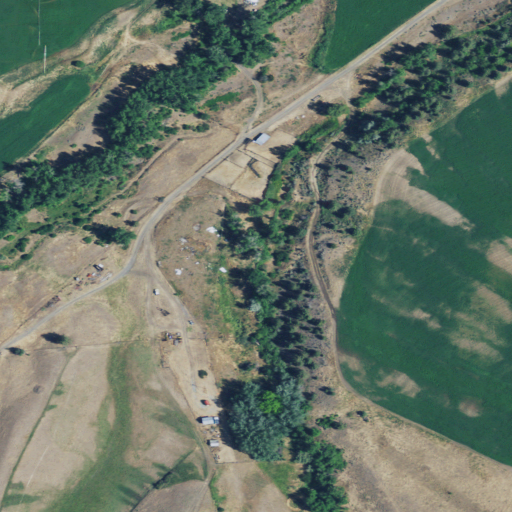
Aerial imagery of valley in Oregon named Star Gulch containing shrub, herbaceous wetlands, cultivated crops, open development, and woody wetlands